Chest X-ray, PA view. Patient: 69 years old, sex M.
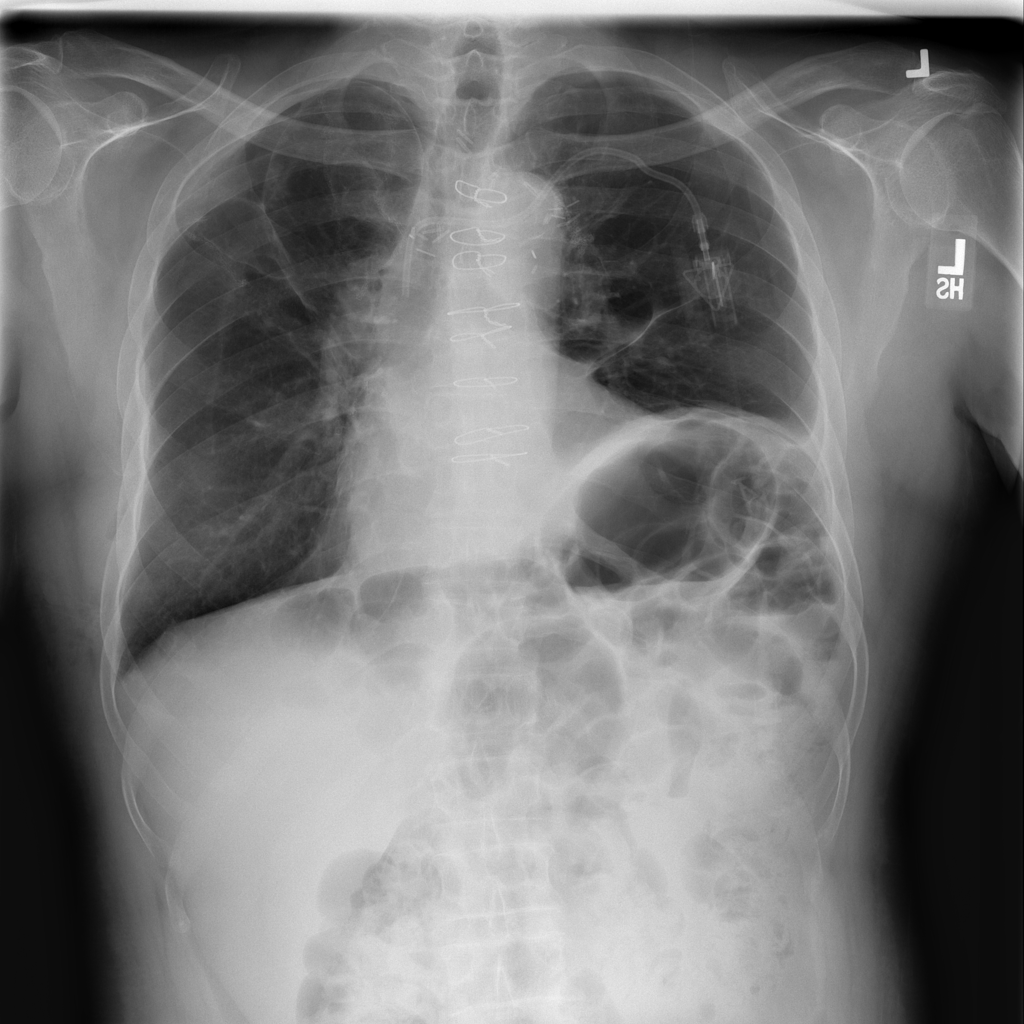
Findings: Effusion, Pneumothorax